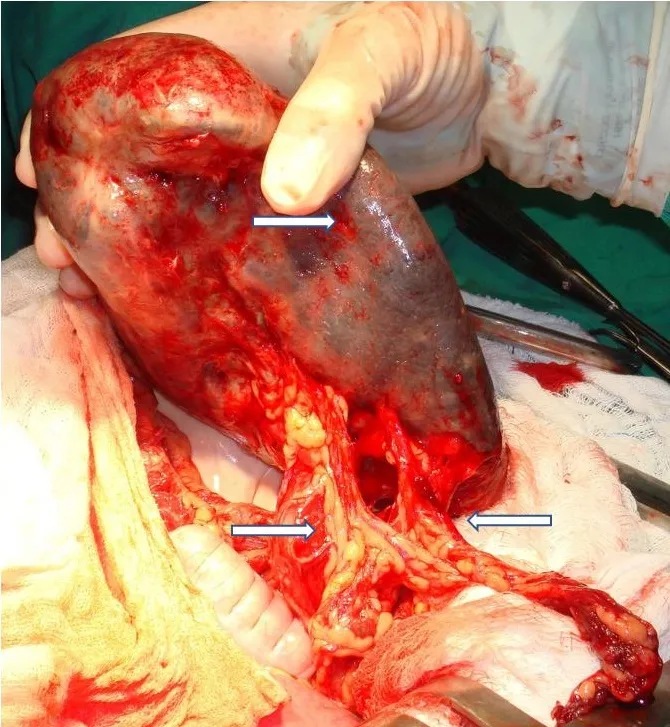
The same spleen shown in Figure 1 shortly after splenic detorsion. Observe that congestive splenomegaly has diminished and vein calibers have returned to normal dimensions (arrows).
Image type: medical_photograph (other_medical_photograph)